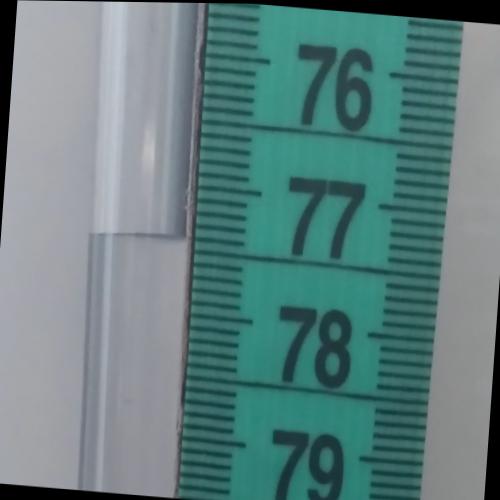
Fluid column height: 77.4 cm